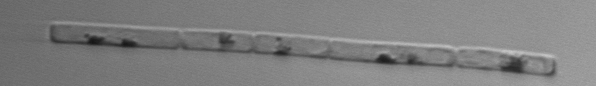
Label: Guinardia_delicatula